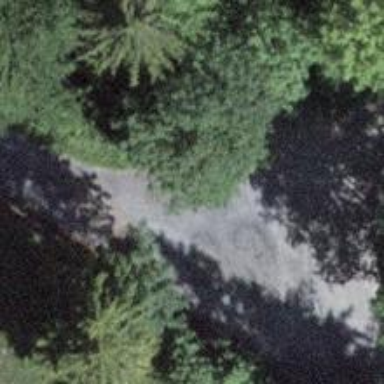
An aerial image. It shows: Service road with gravel surface of grade 2 track type.